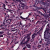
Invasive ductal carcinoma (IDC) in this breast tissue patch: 1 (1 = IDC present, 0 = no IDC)